【题型】填空题　【知识点】平面几何　【难度】medium
如图，长方形$DEFG$的边$EF$在$\triangle ABC$的边$BC$上，顶点$D$、$G$分别在$AB$、$AC$上. 已知$\triangle ABC$的边$BC$长$120\mathrm{cm}$，高$AH$为$40\mathrm{cm}$，且长方形$DEFG$的长$DG$是宽$DE$的$2$倍，那么$DE$的长度是\underline{\quad\quad}$\mathrm{cm}$.

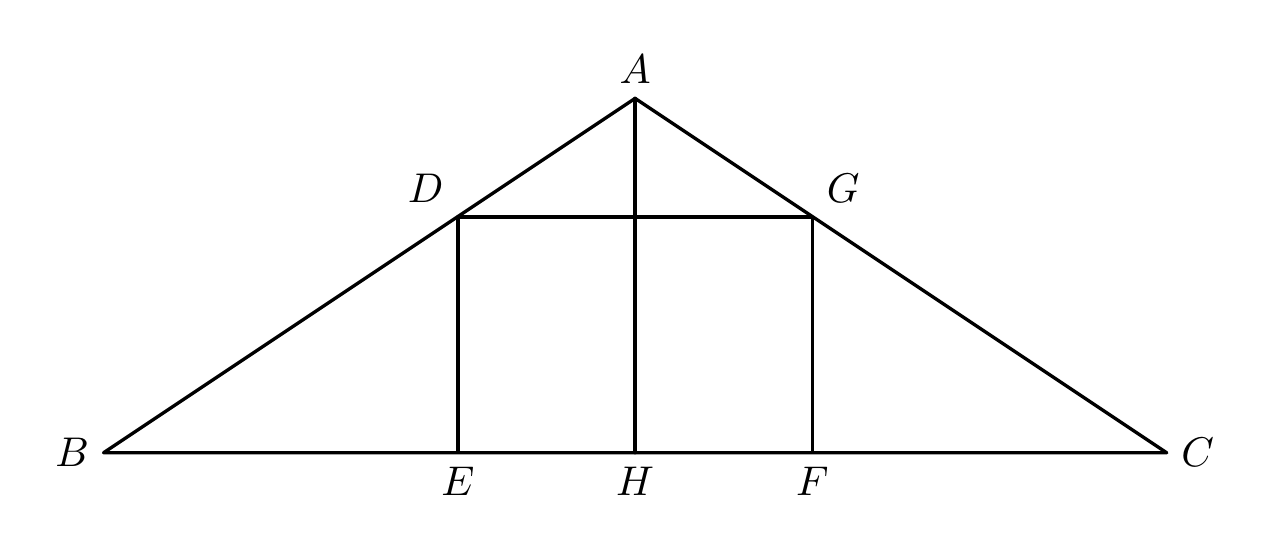
【解答】
【答案】24

【分析】本题考查了矩形的性质，相似三角形的判定和性质，熟练掌握相似三角形的判定和性质是解题的关键.

设$AH$交$DG$于点$L$，由题意得，$DG \parallel EF$，$\angle DEC = 90^\circ$，$AH \perp BC$，得出四边形$DEHL$是矩形，由$DG \parallel EF$得到$\triangle ADG \backsim \triangle ABC$，继而得到$\dfrac{AL}{AH} = \dfrac{DG}{BC}$，即$\dfrac{40 - DE}{40} = \dfrac{2DE}{120}$，计算即可求解.

【详解】解：设$AH$交$DG$于点$L$，如图，

$\because$ 长方形$DEFG$的边$EF$在$\triangle ABC$的边$BC$上，顶点$D$、$G$分别在$AB$、$AC$上，

$\therefore DG \parallel BC$，$\angle DEC = 90^\circ$，

$\because AH \perp BC$，

$\therefore AL \perp DG$，

$\therefore$ 四边形$DEHL$是矩形，

$\therefore DE = LH$，

$\because DG \parallel BC$，

$\therefore \triangle ADG \backsim \triangle ABC$，
\medskip

$\therefore \dfrac{AL}{AH} = \dfrac{DG}{BC}$，
\medskip

$\because AH = 40\mathrm{cm}$，$BC = 120\mathrm{cm}$，$DG = 2DE$，

$\therefore AL = AH - LH = 40 - DE$，

$\therefore \dfrac{40 - DE}{40} = \dfrac{2DE}{120}$，

$\therefore DE = 24\mathrm{cm}$，

故答案为：24 .
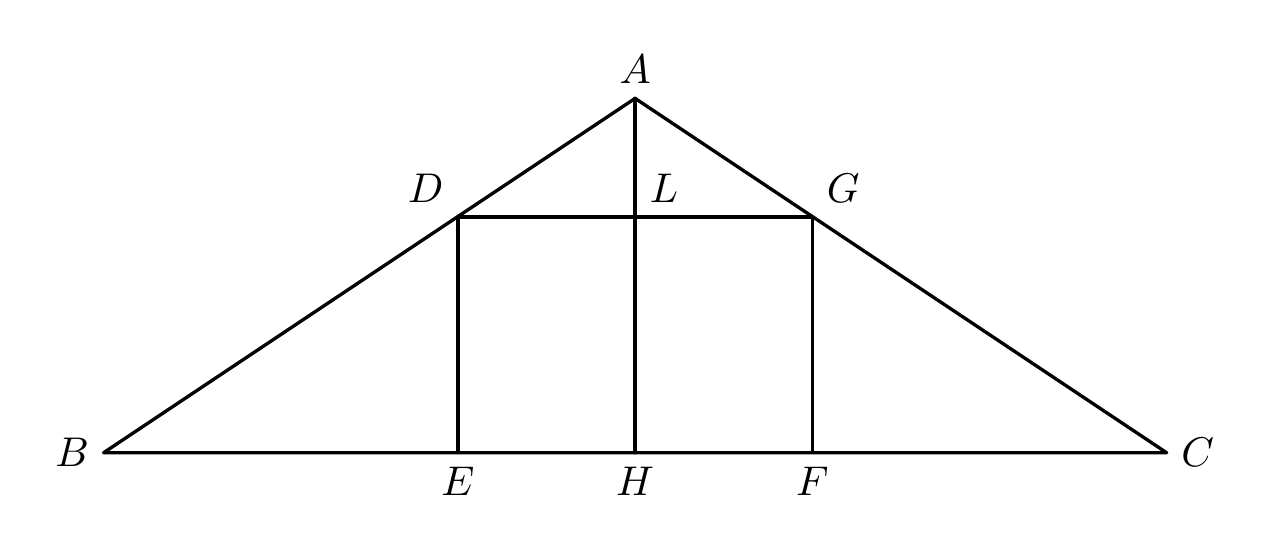